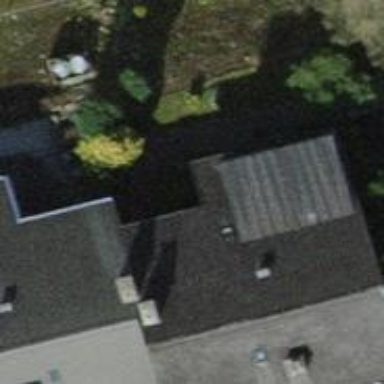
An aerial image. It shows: Semi-detached house.